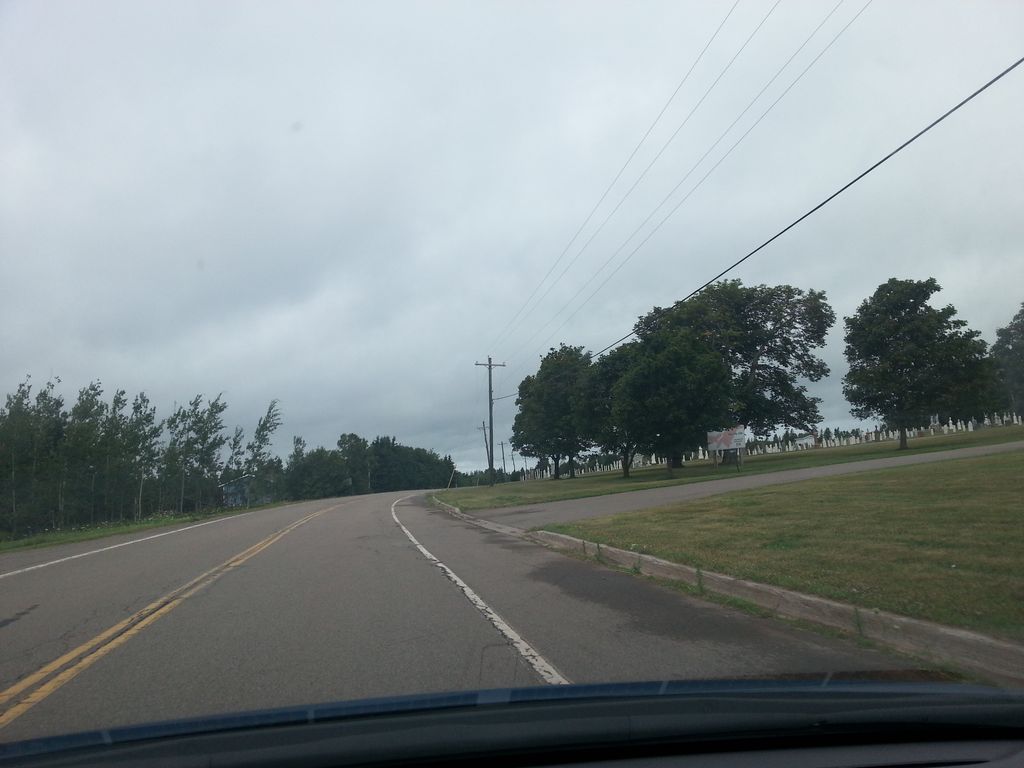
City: charlottetown